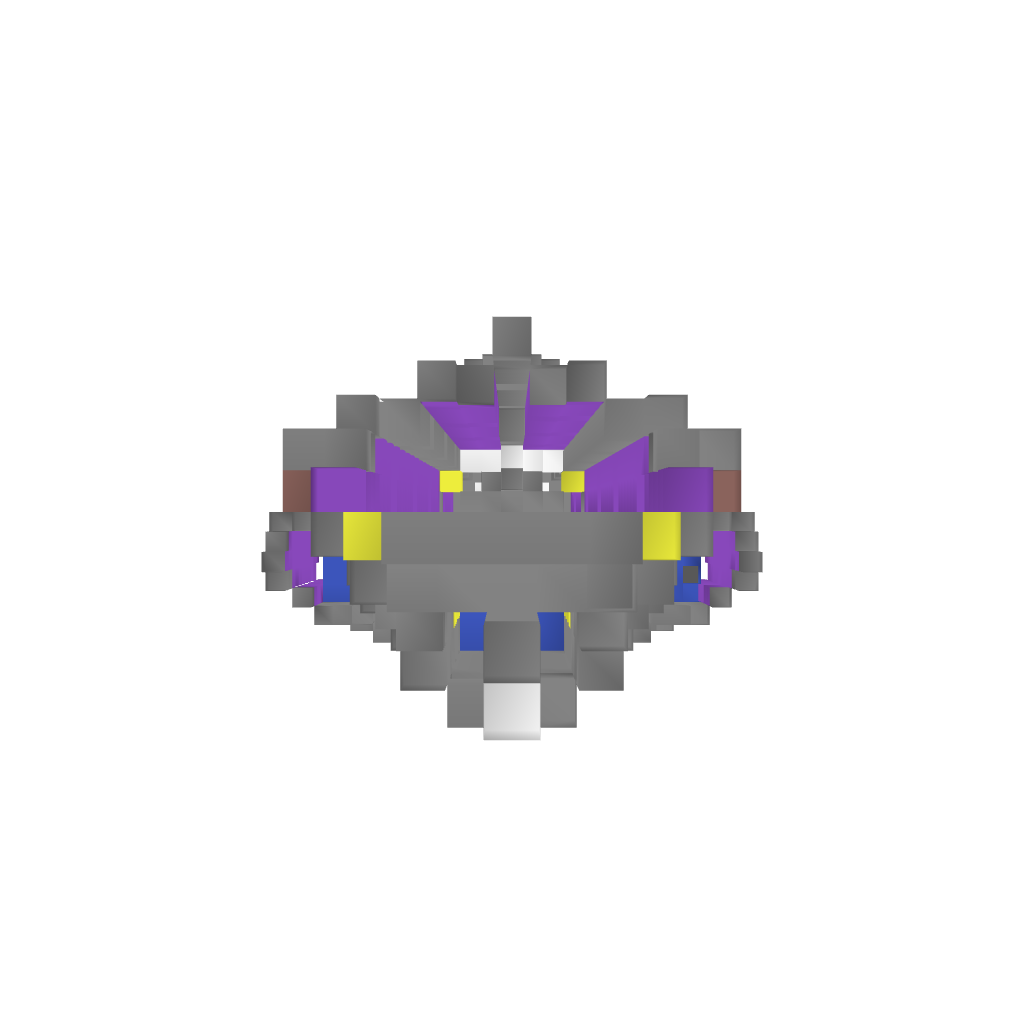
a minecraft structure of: Sentry-Class Light Destroyer bad low quality